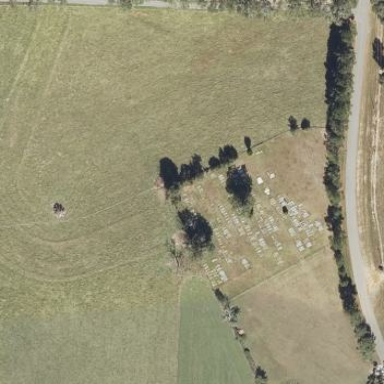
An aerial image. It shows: Graveyard.